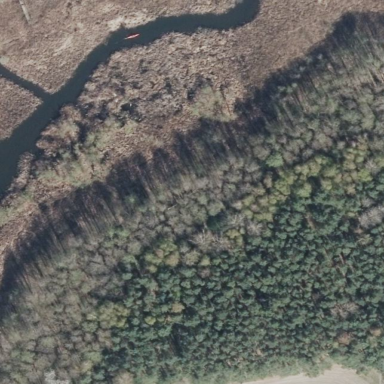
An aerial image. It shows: Reedbed wetland area.